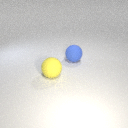
large yellow rubber sphere in front of large blue rubber sphere